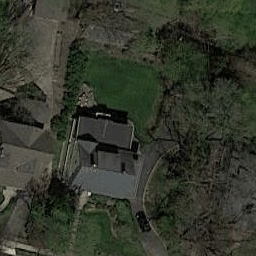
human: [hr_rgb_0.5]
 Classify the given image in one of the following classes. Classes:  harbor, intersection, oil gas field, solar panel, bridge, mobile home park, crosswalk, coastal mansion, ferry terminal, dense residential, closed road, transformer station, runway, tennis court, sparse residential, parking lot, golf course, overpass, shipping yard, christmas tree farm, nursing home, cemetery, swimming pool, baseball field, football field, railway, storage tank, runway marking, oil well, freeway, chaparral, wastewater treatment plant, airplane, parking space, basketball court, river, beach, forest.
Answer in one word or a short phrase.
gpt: sparse residential